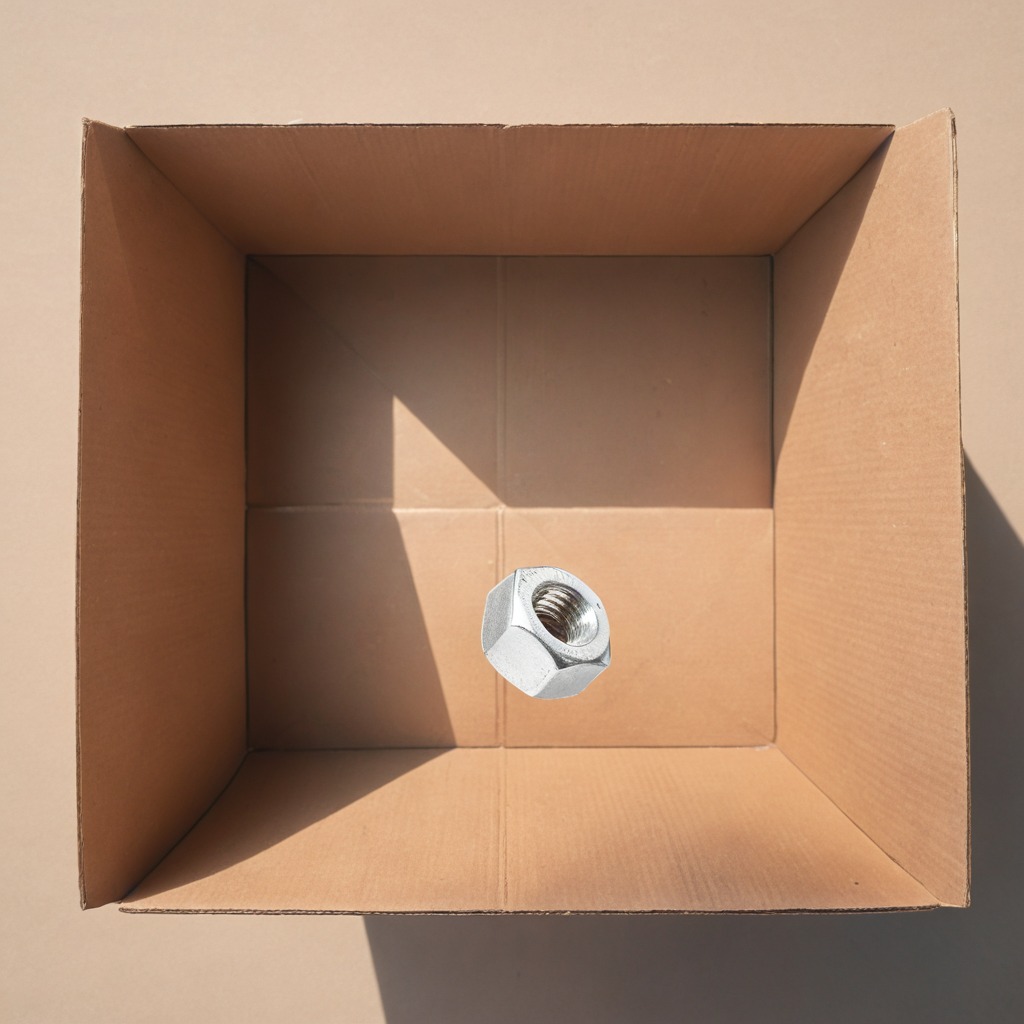
A metal nut lying on a cardboard box surface in an outdoor workshop during daytime bright natural light soft shadows slightly creased but